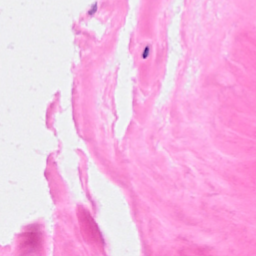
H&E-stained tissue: Breast